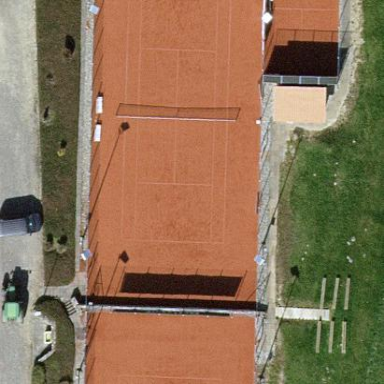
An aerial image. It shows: Tennis court in leisure pitch.